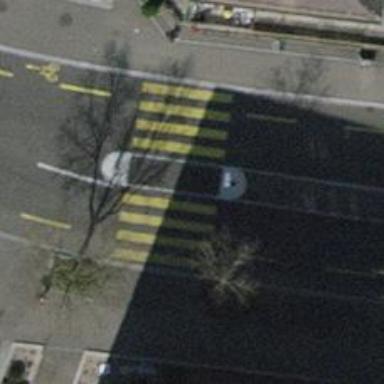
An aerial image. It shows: Uncontrolled zebra crossing with island. The crossing is marked with zebra stripes.